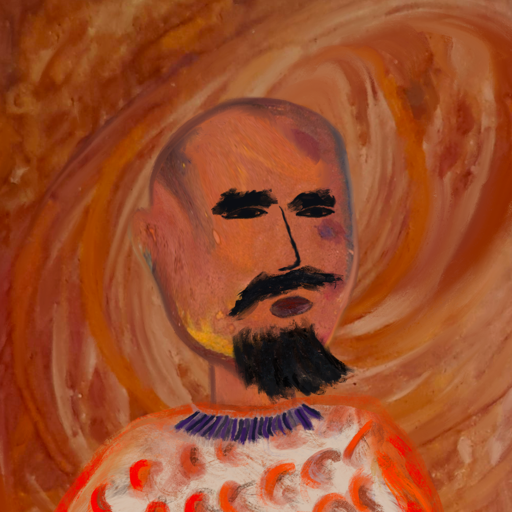
Background: Pious_Lady, Head And Neck Side: Mother_And_Son_Son, Face Side: Mosgoul, Bust: Rupkatha, Hair Side: Blank, Head Accessory: Blank, Second Necklace: Blank, Necklace: HillGirl, Baby: Blank